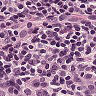
Metastatic tissue present: no